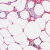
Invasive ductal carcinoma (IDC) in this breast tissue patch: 0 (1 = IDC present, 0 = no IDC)